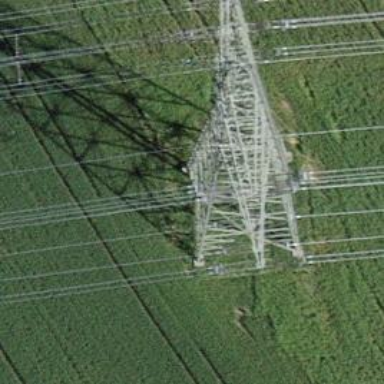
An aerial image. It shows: Power line in the image.